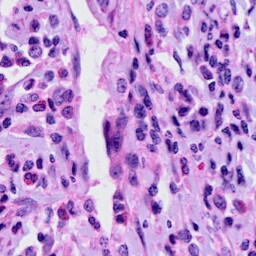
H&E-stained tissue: Cervix